Question: I face the following problem with my report for Datetime field:
'''
#Error
'''
---

I check for null or empty but i always get this error
I try this :
'''
=IIf(CDate(Fields!recommendationDate.Value)=CDate("1/1/0001"),Nothing,
CDate(Fields!recommendationDate.Value).ToShortDateString())
'''
---
'''
=IIf(FormatDateTime(Fields!recommendationDate.Value,2)=CDate("1/1/0001"),"",FormatDateTime(Fields!recommendationDate.Value.Value,2))
'''
---
'''
=IIF(Fields!recommendationDate.Value is nothing, nothing,Format(CDate(Fields!recommendationDate.Value),"dd/MM/yyyy"))
'''
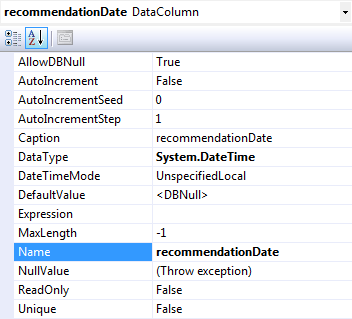
Answer: '''
=IIF(CDATE(IIF(TRIM(Fields!recommendationDate.Value).ToString().Length = 0,
"1/1/0001",
Fields!recommendationDate.Value)).ToString() = CDATE("01/01/0001"),
"",
Format(CDATE(IIF(TRIM(Fields!recommendationDate.Value).ToString().Length = 0,
"1/1/0001",
Fields!recommendationDate.Value)), "dd-MMM-yyyy"))
'''